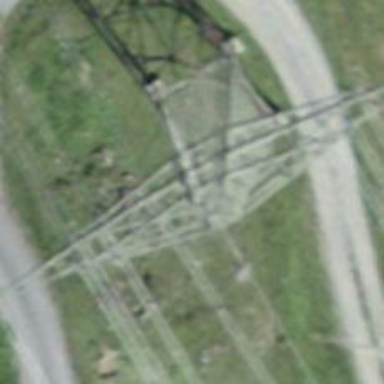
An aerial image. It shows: Power tower.